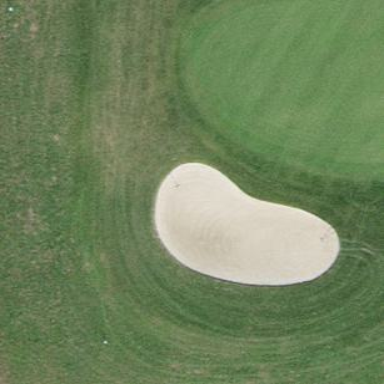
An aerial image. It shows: Sandy area is golf bunker.